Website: apple
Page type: address-validator
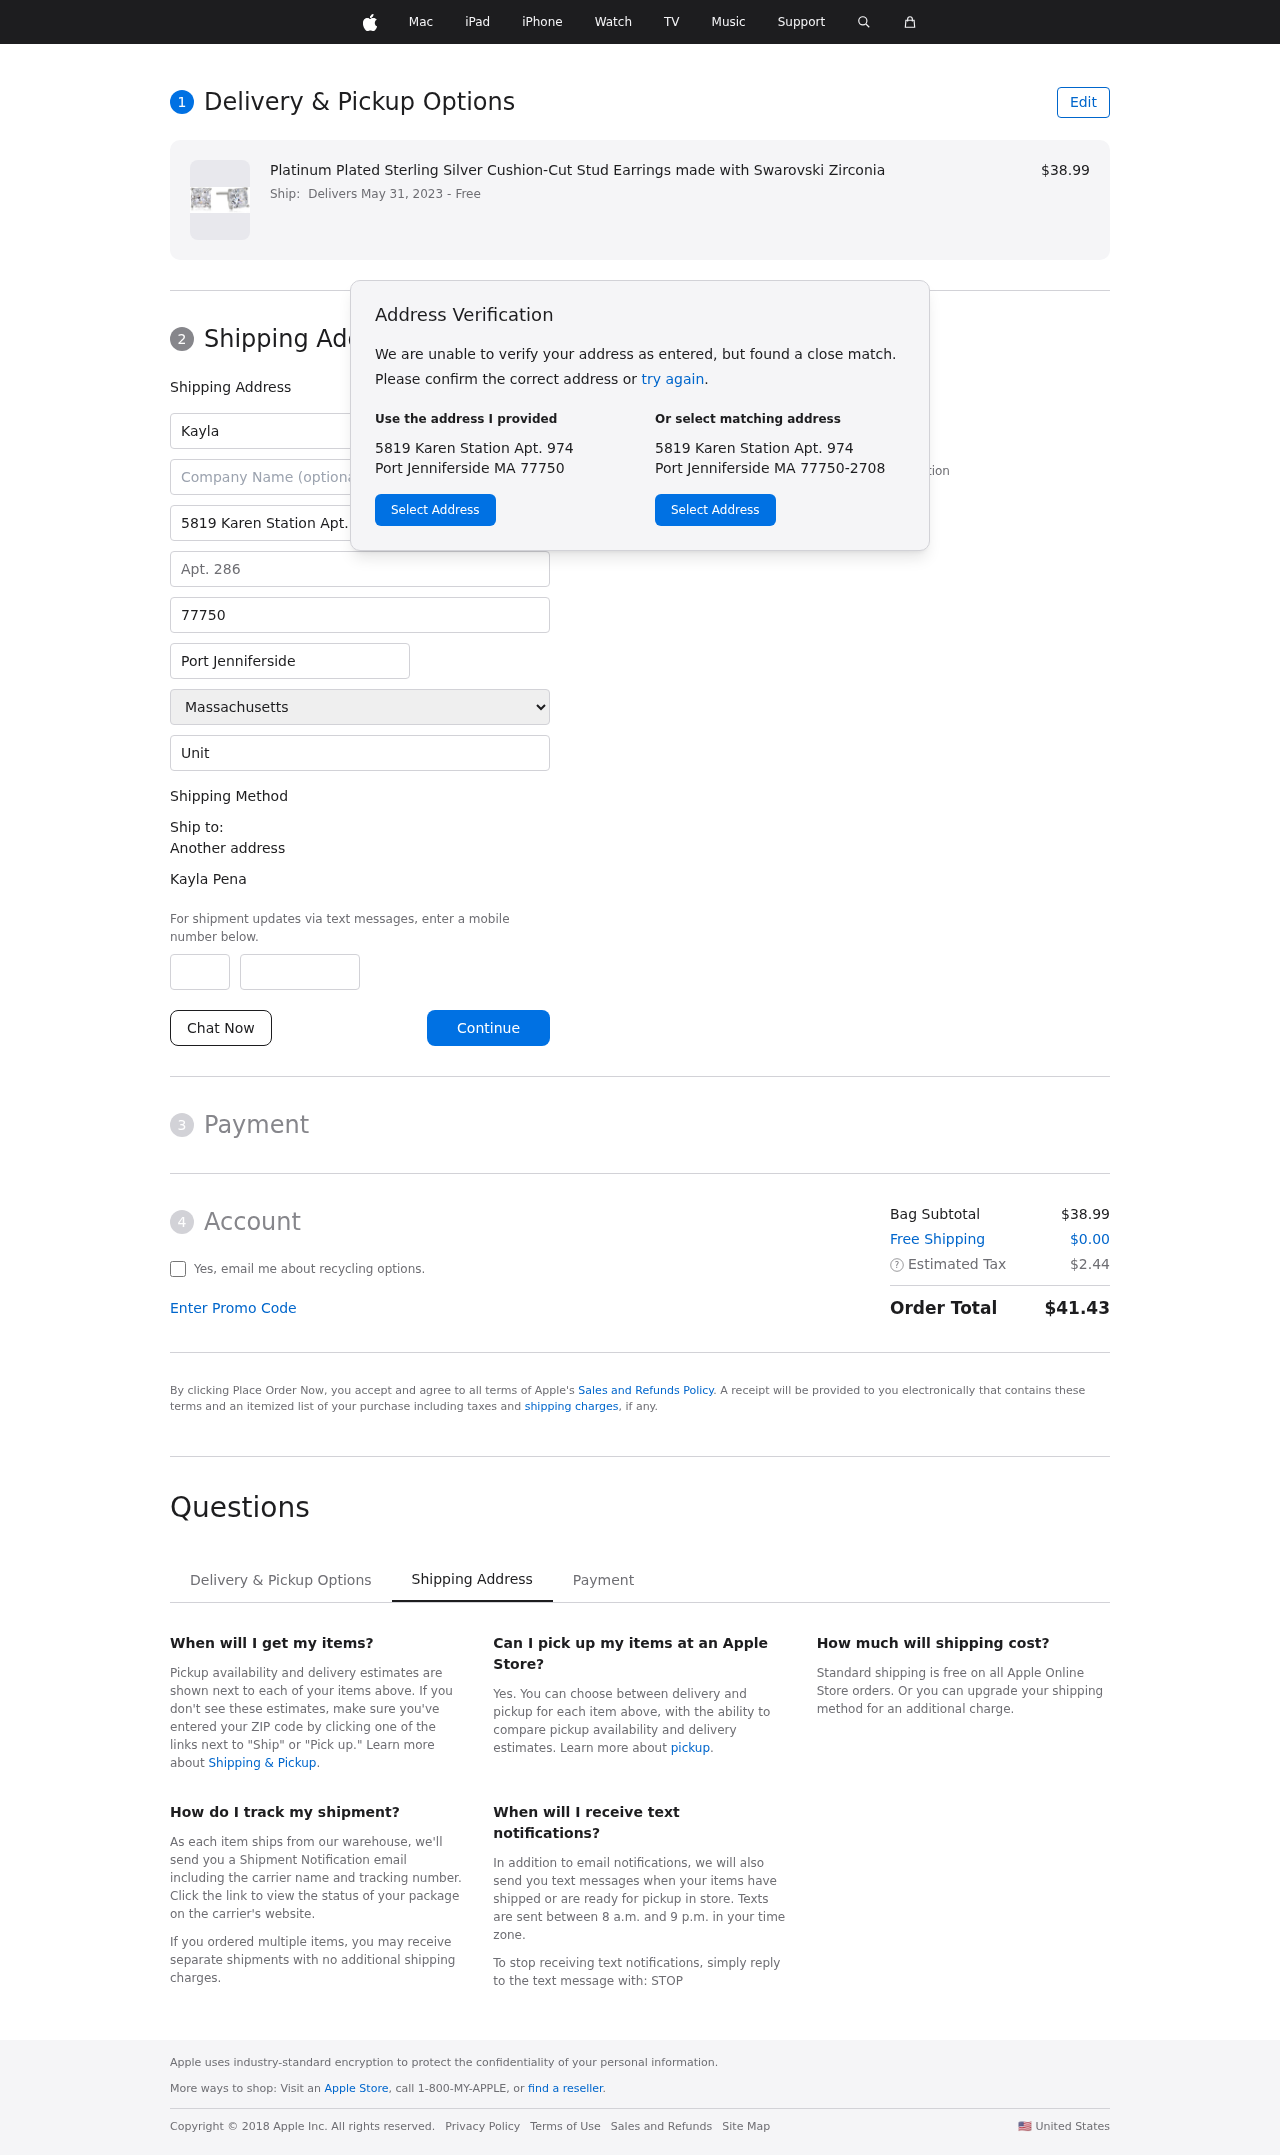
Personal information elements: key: PII_CITY
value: Port Jenniferside
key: PII_COUNTRY
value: United States
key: PII_FIRSTNAME
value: Kayla
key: PII_FULLNAME
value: Kayla Pena
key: PII_LASTNAME
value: Pena
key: PII_PHONE_AREA
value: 539
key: PII_PHONE_SUFFIX
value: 2411
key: PII_POSTCODE
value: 77750
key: PII_STATE
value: Massachusetts
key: PII_STREET
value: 5819 Karen Station Apt. 974
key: PII_STREET2
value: Apt. 286
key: PII_CITY_STATE_ZIP
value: Port Jenniferside MA 77750
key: PII_STATE_ABBR
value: MA
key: PII_POSTCODE_FULL
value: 77750
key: PII_POSTCODE_NUMERIC
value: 77750
Product elements: key: PRODUCT1_NAME
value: Platinum Plated Sterling Silver Cushion-Cut Stud Earrings made with Swarovski Zirconia
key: PRODUCT1_PRICE
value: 38.99
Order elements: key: ORDER_DELIVERY_DATE
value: Delivers May 31, 2023
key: ORDER_SUBTOTAL
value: $38.99
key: ORDER_SHIPPING_COST
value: $0.00
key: ORDER_TAX
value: $2.44
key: ORDER_TOTAL
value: $41.43